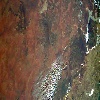
Label: land